Interaction volume radius: 10 \u00c5
Interaction volume height: 40 \u00c5
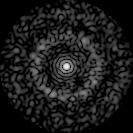
Disorder parameter: 0.8241